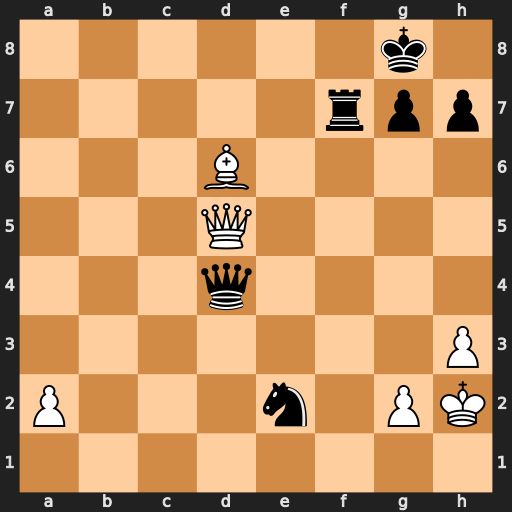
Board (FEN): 6k1/5rpp/3B4/3Q4/3q4/7P/P3n1PK/8
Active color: w
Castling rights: -
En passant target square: -
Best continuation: Qa8+ Rf8 Qxf8#